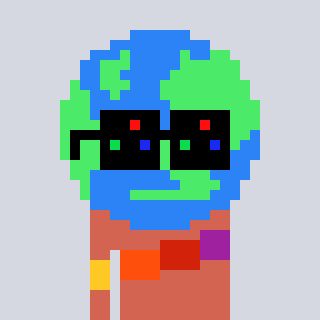
a pixel art character with square black sunglasses, a earth-shaped head and a peachy-colored body on a cool background